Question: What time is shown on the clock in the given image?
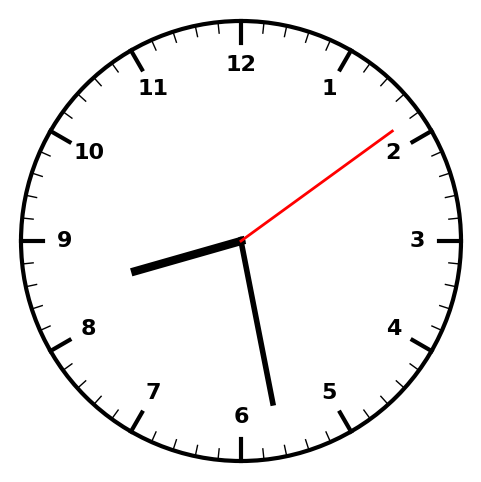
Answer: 08:28:09